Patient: sex M, age 65
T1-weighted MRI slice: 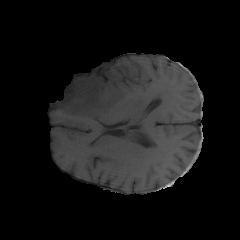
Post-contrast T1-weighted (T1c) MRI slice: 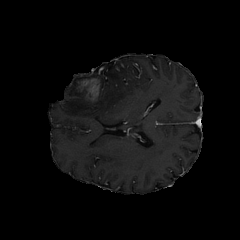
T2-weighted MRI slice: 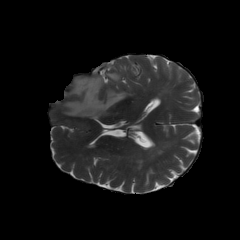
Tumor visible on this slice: yes
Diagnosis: Glioblastoma, IDH-wildtype
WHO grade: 4